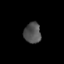
Tissue: skin
Cell type: Others
Senescence score: 0.7389
Nuclear area (px): 343
Mean DAPI intensity: 81.697